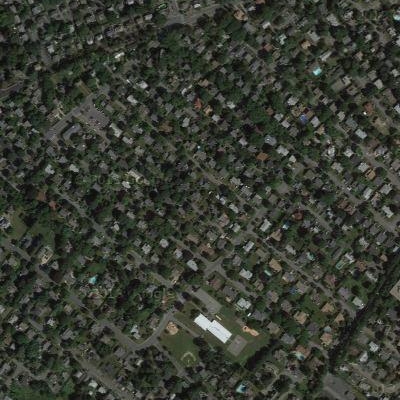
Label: Resident